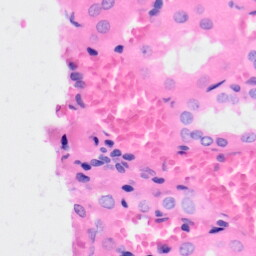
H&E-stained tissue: Kidney